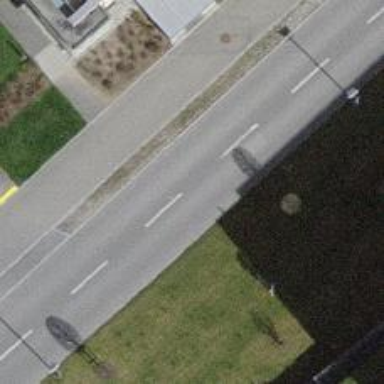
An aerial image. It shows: Residential road with cycle track on the left side.